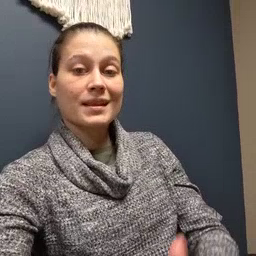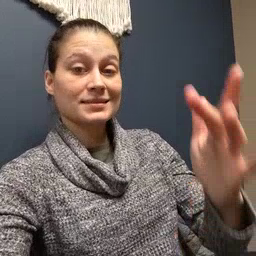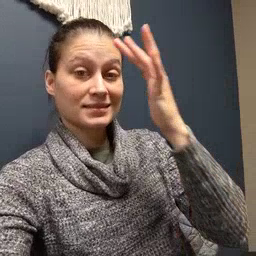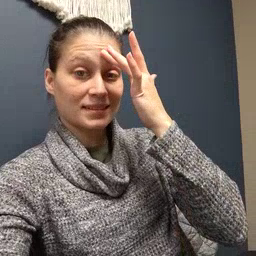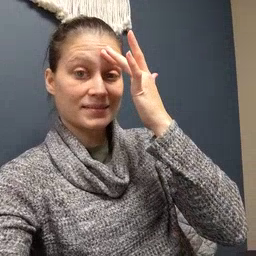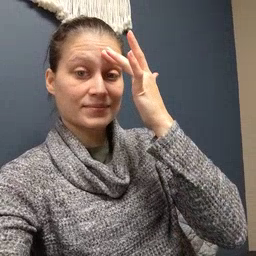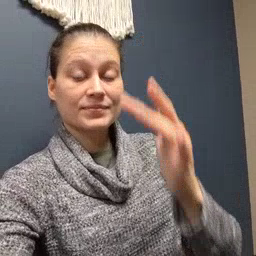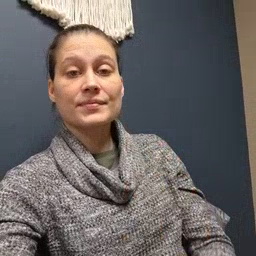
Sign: sick